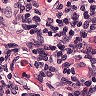
Metastatic tissue present: no